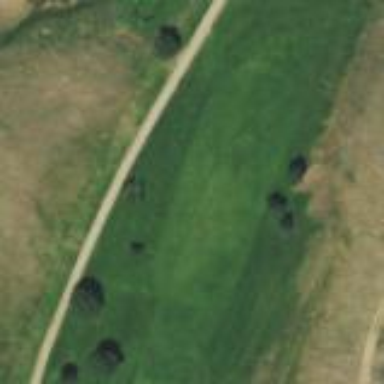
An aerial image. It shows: Golf fairway surrounded by grass.